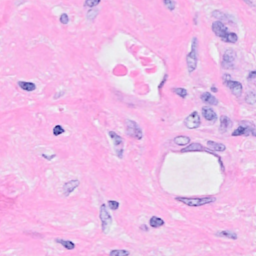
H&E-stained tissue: Breast